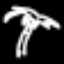
Label: palm tree